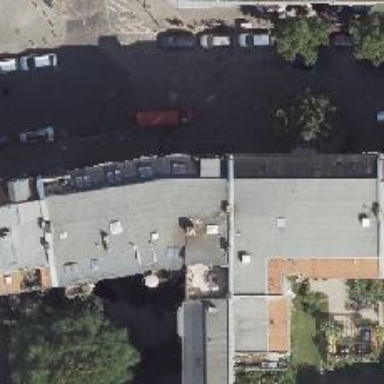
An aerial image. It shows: Bakery.